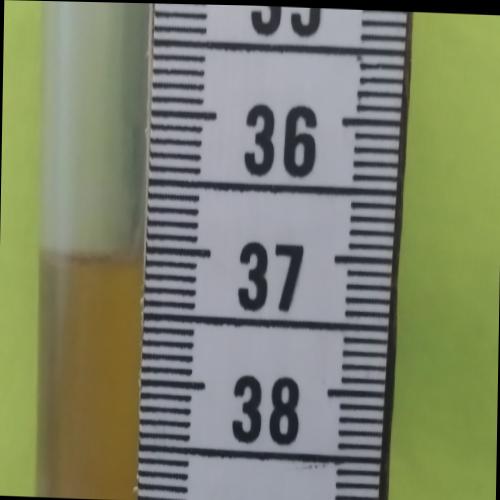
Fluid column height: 37.1 cm